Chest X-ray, PA view. Patient: 65 years old, sex M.
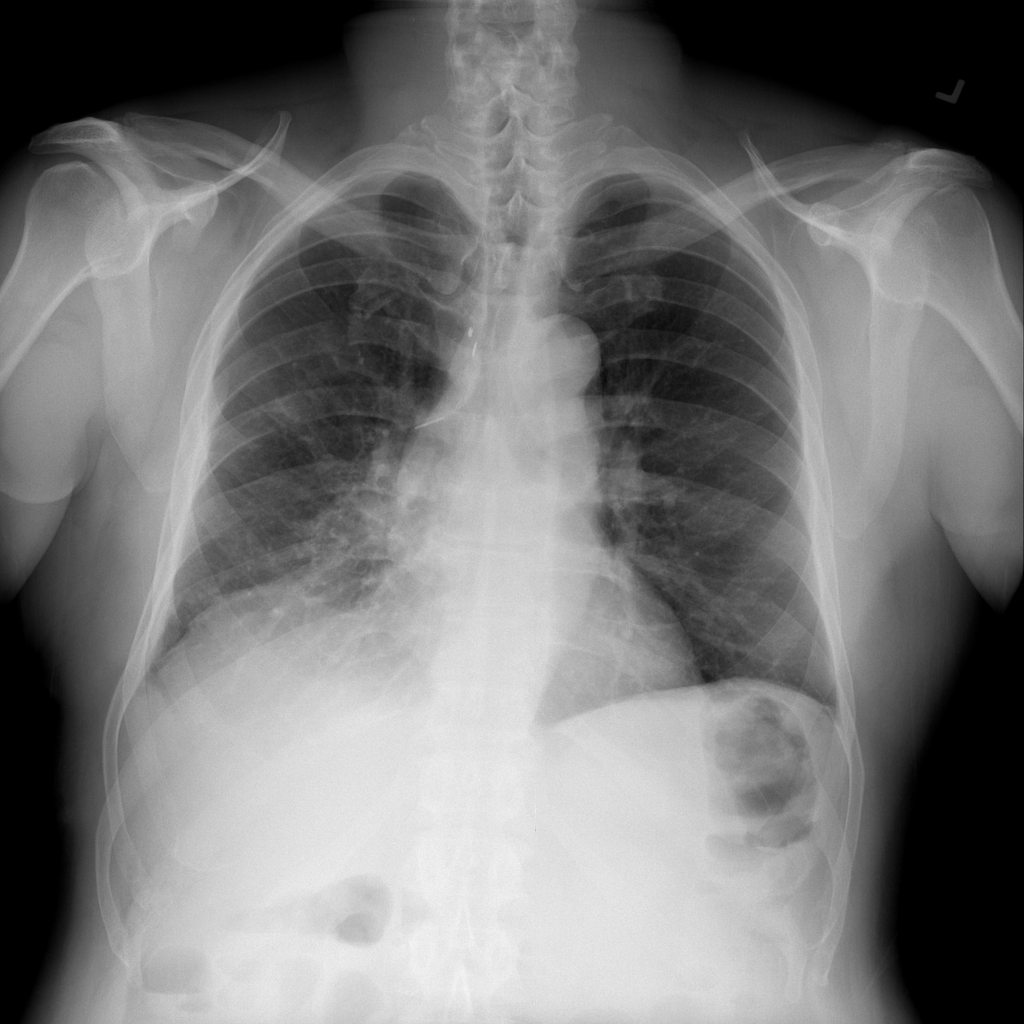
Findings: No Finding